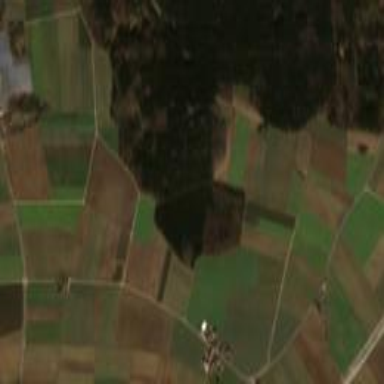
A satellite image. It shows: View of farmland.